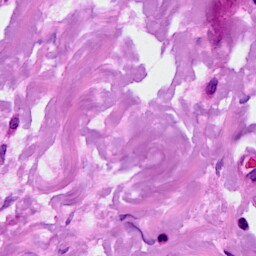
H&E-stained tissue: Breast